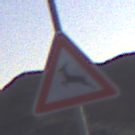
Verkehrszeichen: WildwechselRechts
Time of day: Dusk
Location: Outdoor (Nature)
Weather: Clear
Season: NotSpecified
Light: Natural